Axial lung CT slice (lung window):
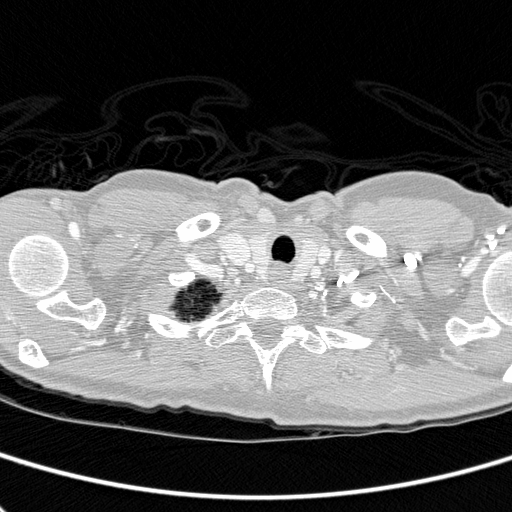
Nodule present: no